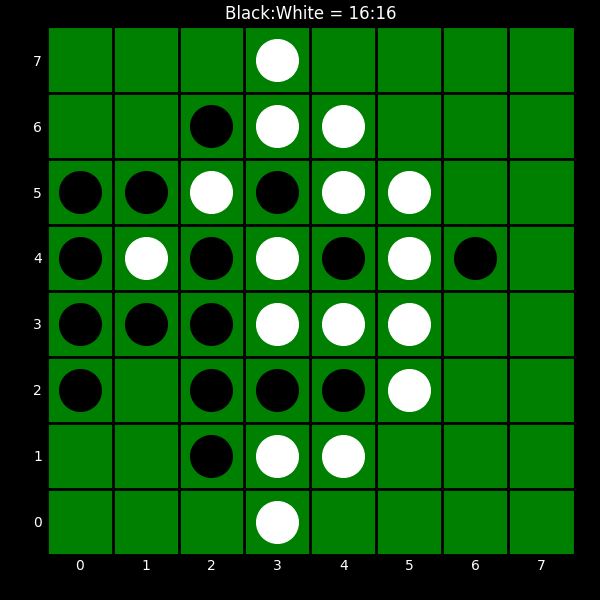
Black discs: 16
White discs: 16